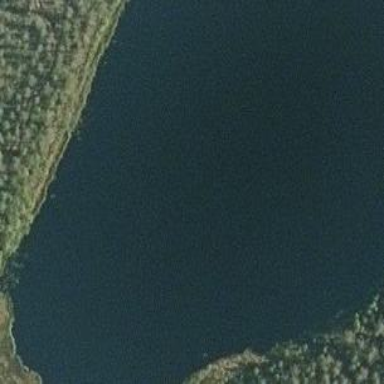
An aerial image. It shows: Serene pond surrounded by nature.